Question: The shot below is of Mail.app in OS X Lion. When the source list gets too long, a nice shadowy line appears just above the buttons at the bottom of the source list. When you scroll, the source list moves under that shadowy line. When you expand the window so that everything in the source list fits without scrolling, the shadowy line disappears.
How can I draw this shadowy line using Cocoa? I'm aware of NSShadow and such, but it seems to me there's more going on here than just a shadow. There's a line that subtly fades to points (as if you applied a gradient mask to each end in Photoshop.) Likewise, the shadow is and tapers off as you approach the end of the lines. So it's not just a regular NSShadow, is it? (It's definitely not an image, as it scales nicely when you expand the width of the source view.)
Any tips on how to approach drawing this shape would be greatly appreciated.

And for the sticklers out there, no, this does not violate the NDA, as Mail.app has been shown publicly by Apple.
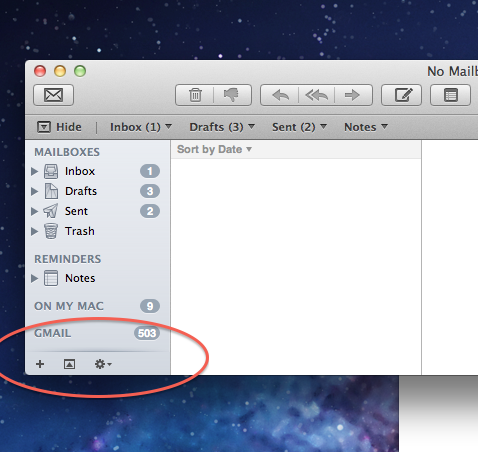
Answer: ## General Idea:
.
1. Create a layer "Layer A" with dimensions 150px x 10px and fill it with a Gradient with: lower color: #535e71 opacity: 33% upper color: #535e71 opacity: 0%
2. Create a layer "Layer B" with dimensions 150px x 1px and fill it with solid #535e71 opacity: 50%
3. Compose "Layer A" and "Layer B" together into "Layer C".
4. Apply reflected gradient mask from #ffffff to #000000 to "Layer C".
## Visual Steps:

## Functional Code:
:
'''
#import <Cocoa/Cocoa.h>
@interface MyView : NSView {
@private
}
@end
'''
:
'''
#import "MyView.h"
@implementation MyView
- (CGImageRef)maskForRect:(NSRect)dirtyRect {
NSSize size = [self bounds].size;
CGColorSpaceRef colorSpace = CGColorSpaceCreateDeviceRGB();
CGContextRef context = CGBitmapContextCreate(NULL, size.width, size.height, 8, 0, colorSpace, kCGImageAlphaPremultipliedLast);
CGContextClipToRect(context, *(CGRect*)&dirtyRect);
CGRect rect = CGRectMake(0.0, 0.0, size.width, size.height);
size_t num_locations = 3;
CGFloat locations[3] = { 0.0, 0.5, 1.0 };
CGFloat components[12] = {
1.0, 1.0, 1.0, 1.0, // Start color
0.0, 0.0, 0.0, 1.0, // Middle color
1.0, 1.0, 1.0, 1.0, // End color
};
CGGradientRef myGradient = CGGradientCreateWithColorComponents(colorSpace, components, locations, num_locations);
CGPoint myStartPoint = CGPointMake(CGRectGetMinX(rect), CGRectGetMinY(rect));
CGPoint myEndPoint = CGPointMake(CGRectGetMaxX(rect), CGRectGetMinY(rect));
CGContextDrawLinearGradient(context, myGradient, myStartPoint, myEndPoint, 0);
CGImageRef theImage = CGBitmapContextCreateImage(context);
CGImageRef theMask = CGImageMaskCreate(CGImageGetWidth(theImage), CGImageGetHeight(theImage), CGImageGetBitsPerComponent(theImage), CGImageGetBitsPerPixel(theImage), CGImageGetBytesPerRow(theImage), CGImageGetDataProvider(theImage), NULL, YES);
[(id)theMask autorelease];
CGColorSpaceRelease(colorSpace);
CGContextRelease(context);
return theMask;
}
- (void)drawRect:(NSRect)dirtyRect {
NSRect nsRect = [self bounds];
CGRect rect = *(CGRect*)&nsRect;
CGRect lineRect = CGRectMake(rect.origin.x, rect.origin.y, rect.size.width, (CGFloat)1.0);
CGColorSpaceRef colorSpace = CGColorSpaceCreateDeviceRGB();
CGContextRef context = (CGContextRef) [[NSGraphicsContext currentContext] graphicsPort];
CGContextClipToRect(context, *(CGRect*)&dirtyRect);
CGContextClipToMask(context, rect, [self maskForRect:dirtyRect]);
size_t num_locations = 2;
CGFloat locations[2] = { 0.0, 1.0 };
CGFloat components[8] = {
0.315, 0.371, 0.450, 0.3, // Bottom color
0.315, 0.371, 0.450, 0.0 // Top color
};
CGGradientRef myGradient = CGGradientCreateWithColorComponents(colorSpace, components, locations, num_locations);
CGPoint myStartPoint = CGPointMake(CGRectGetMinX(rect), CGRectGetMinY(rect));
CGPoint myEndPoint = CGPointMake(CGRectGetMinX(rect), CGRectGetMaxY(rect));
CGContextDrawLinearGradient(context, myGradient, myStartPoint, myEndPoint, 0);
CGContextSetRGBFillColor(context, 0.315, 0.371, 0.450, 0.5 );
CGContextFillRect(context, lineRect);
CGColorSpaceRelease(colorSpace);
}
@end
'''
This is an actual screenshot of what the code above produces:

The drawing stretches to the view's dimensions.